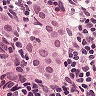
Metastatic tissue present: yes